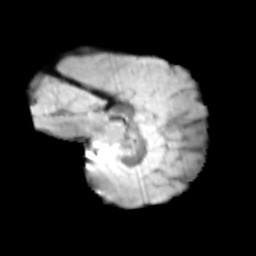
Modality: T2w
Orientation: sagittal
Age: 9
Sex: male
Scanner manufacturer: siemens
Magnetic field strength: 3 T
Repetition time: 3.8 s
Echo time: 0.07 s